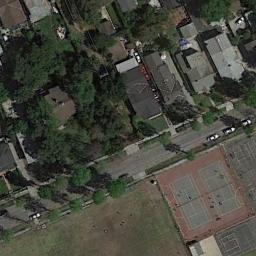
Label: tennis_court